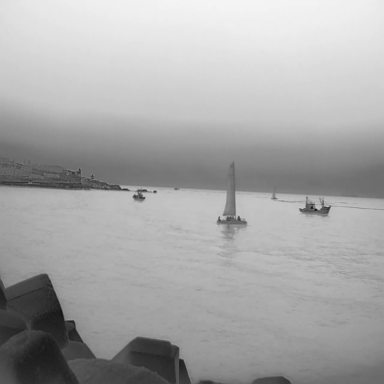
There are five objects shown in the infrared image, including two sailboats, and three bulk_carriers.